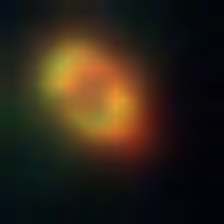
Taxon: NanoPlankton
Group: Other